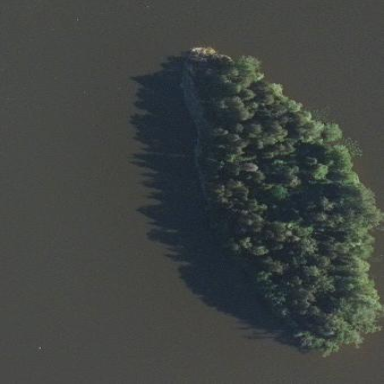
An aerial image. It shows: Forested islet.